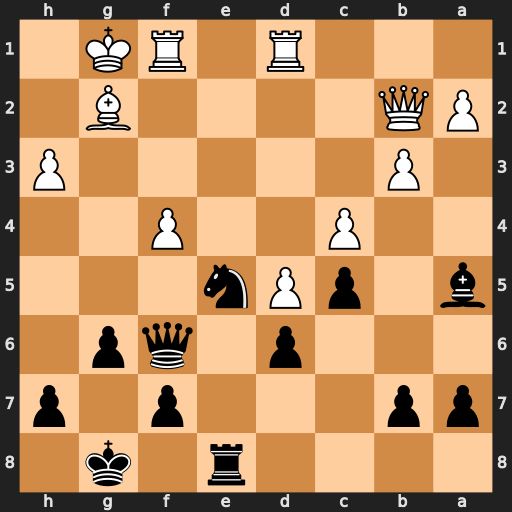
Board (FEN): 4r1k1/pp3p1p/3p1qp1/b1pPn3/2P2P2/1P5P/PQ4B1/3R1RK1
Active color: b
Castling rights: -
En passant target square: -
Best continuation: Nf3+ Bxf3 Qxb2